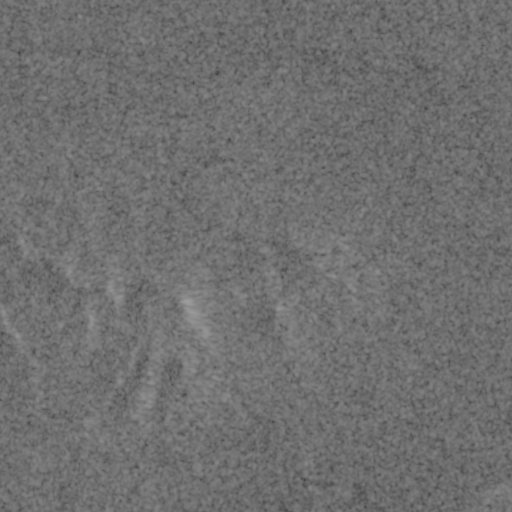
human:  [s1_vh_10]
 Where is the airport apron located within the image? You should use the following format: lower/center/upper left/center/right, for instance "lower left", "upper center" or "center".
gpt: The airport apron is located in the lower right of the image.
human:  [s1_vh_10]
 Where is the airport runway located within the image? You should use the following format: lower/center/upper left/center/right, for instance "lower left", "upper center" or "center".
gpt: The airport runway is located in the lower left of the image.
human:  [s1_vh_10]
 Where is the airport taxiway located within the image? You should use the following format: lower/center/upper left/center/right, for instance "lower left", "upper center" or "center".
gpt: The airport taxiway is located in the lower right of the image.
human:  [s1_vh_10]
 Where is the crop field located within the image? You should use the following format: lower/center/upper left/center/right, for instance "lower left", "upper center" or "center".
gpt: There is no crop field in the image.

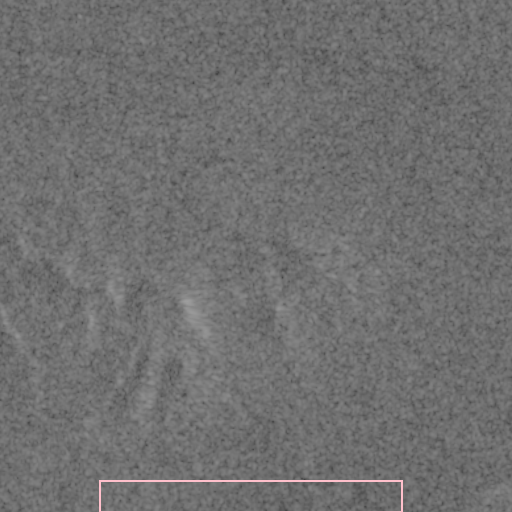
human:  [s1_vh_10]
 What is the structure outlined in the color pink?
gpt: The structure outlined in pink is an airport apron.
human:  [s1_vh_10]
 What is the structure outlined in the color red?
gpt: There is no red outline.